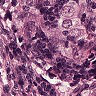
Metastatic tissue present: yes